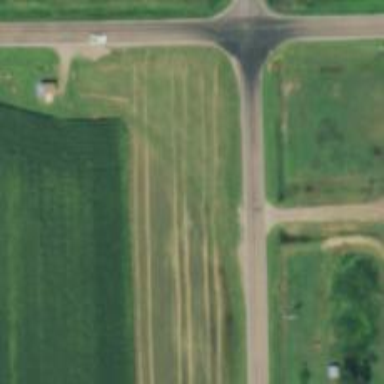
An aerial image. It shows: Tertiary road.